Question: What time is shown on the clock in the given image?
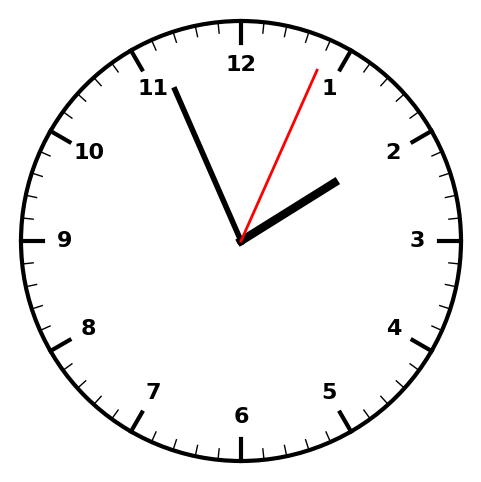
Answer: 01:56:04